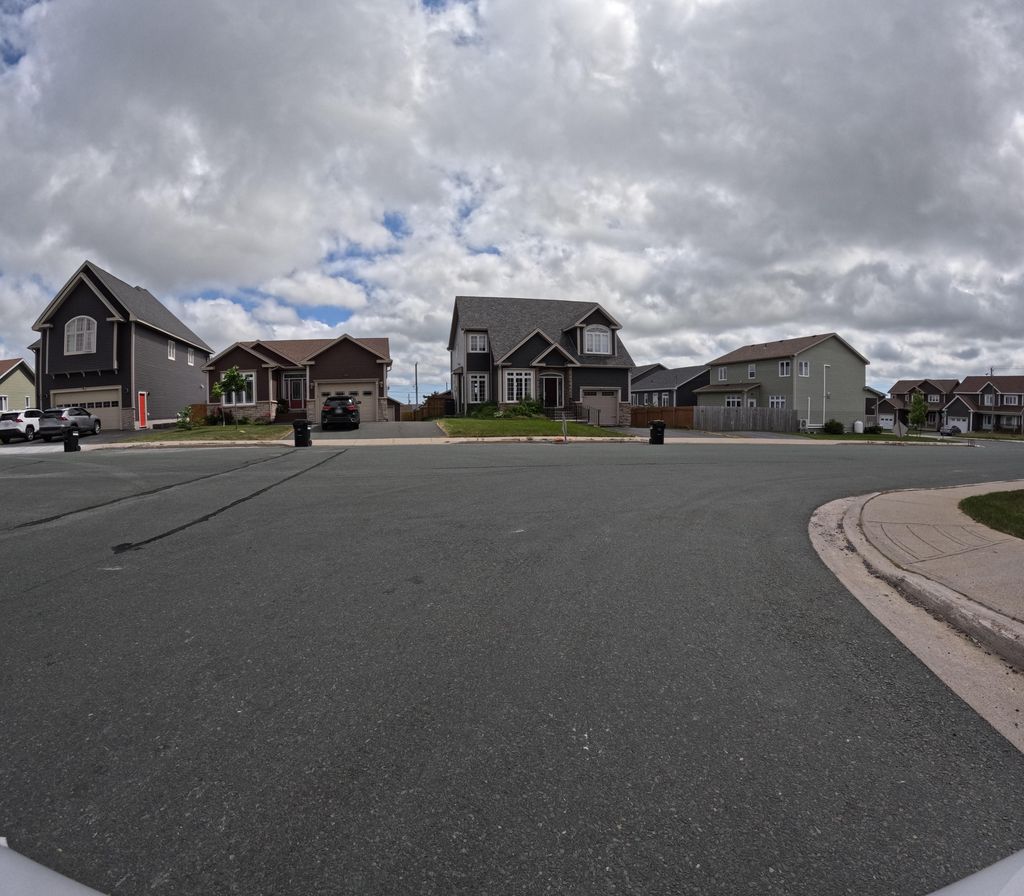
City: st_johns